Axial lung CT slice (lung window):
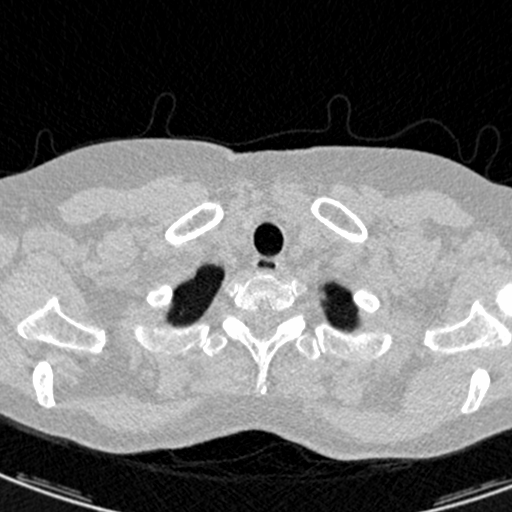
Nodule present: no